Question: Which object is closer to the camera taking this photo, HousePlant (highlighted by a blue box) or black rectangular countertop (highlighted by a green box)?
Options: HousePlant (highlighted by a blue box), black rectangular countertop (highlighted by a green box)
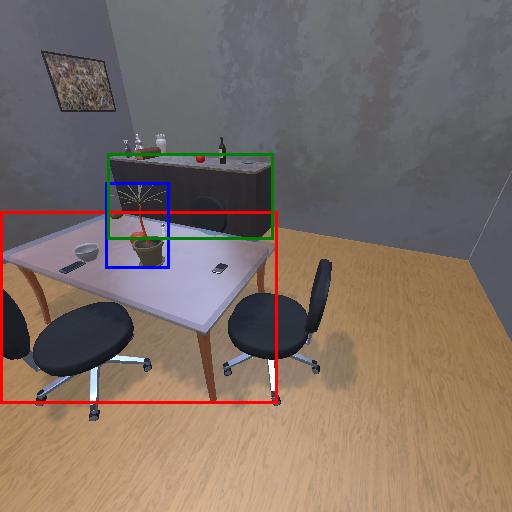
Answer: HousePlant (highlighted by a blue box)